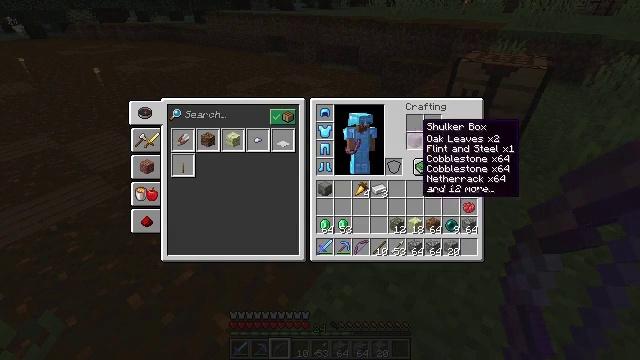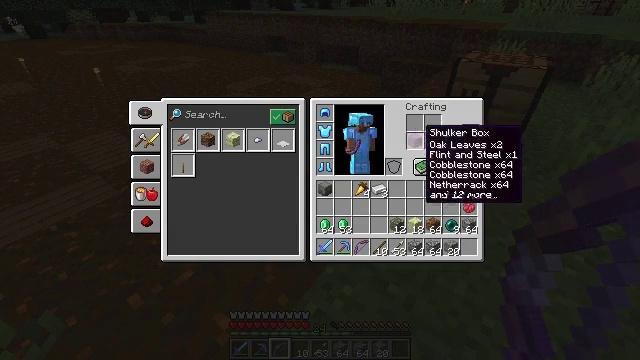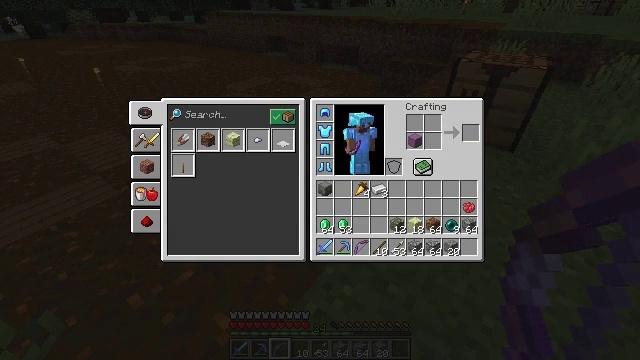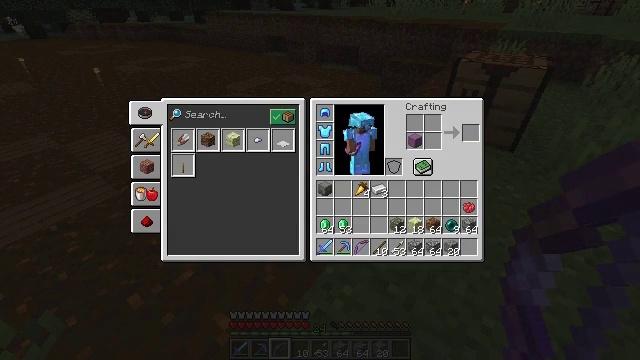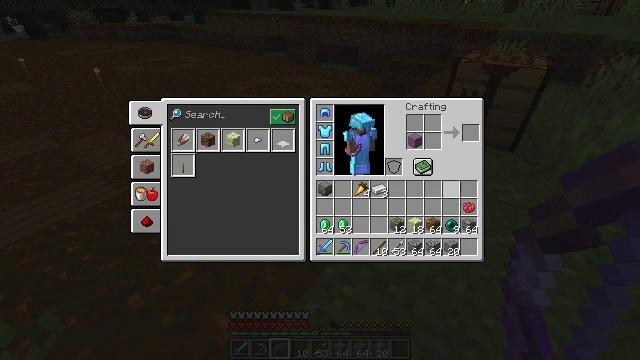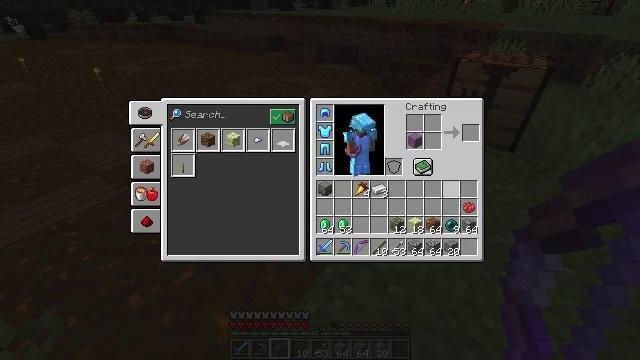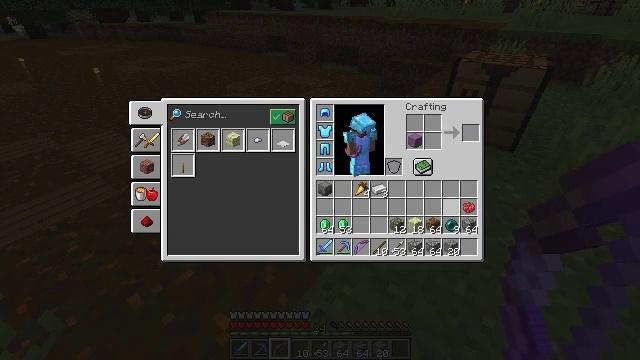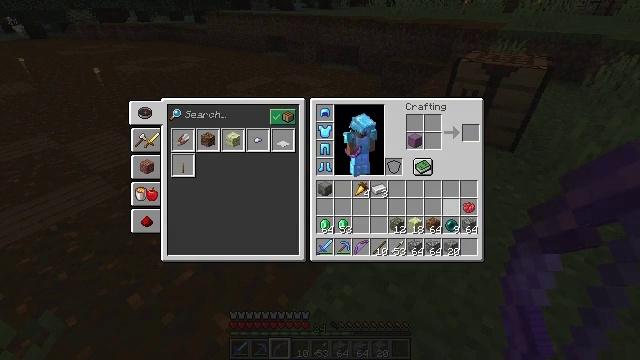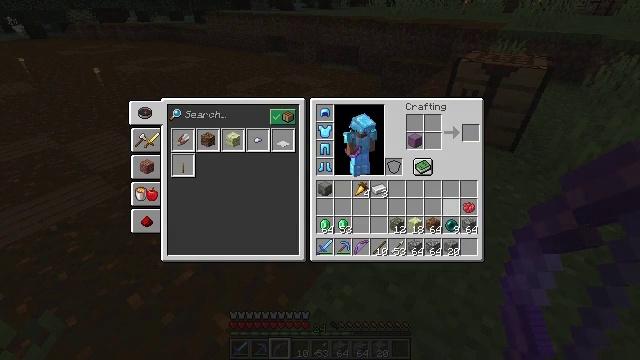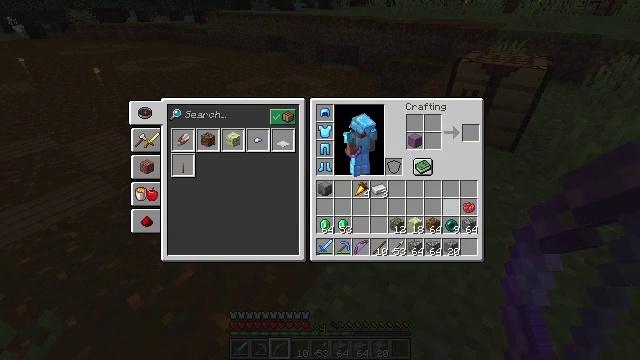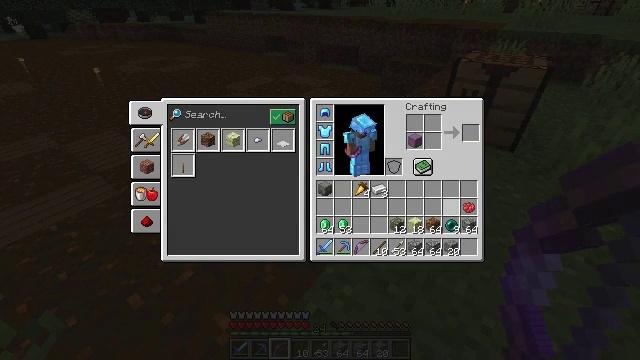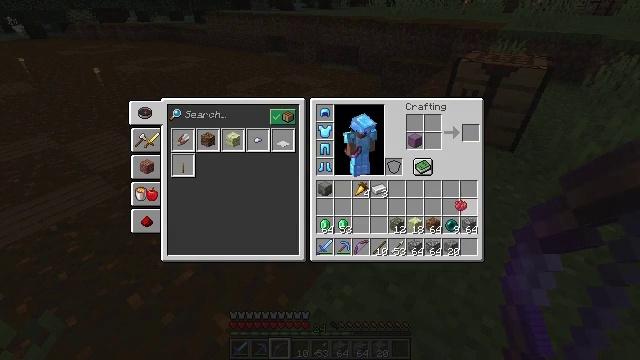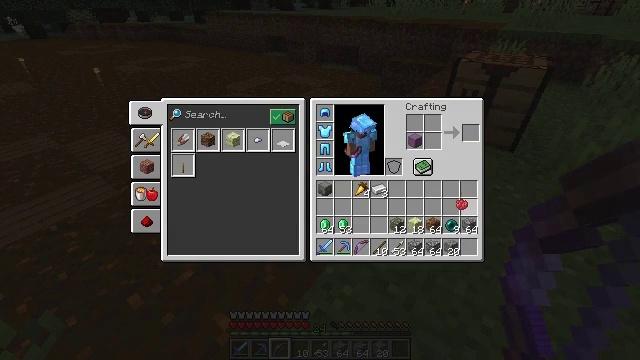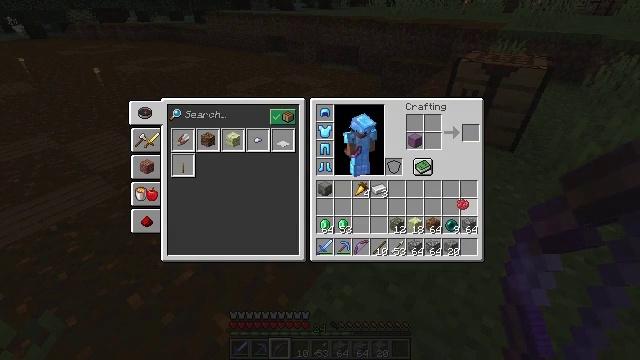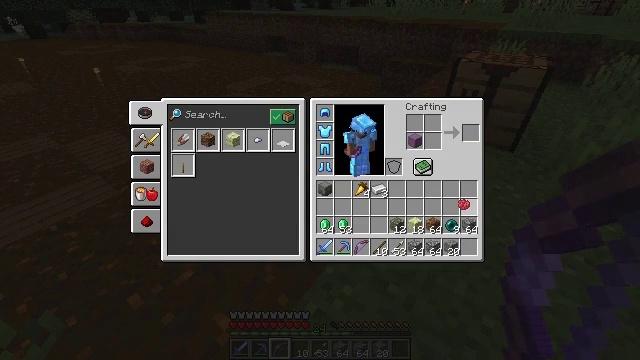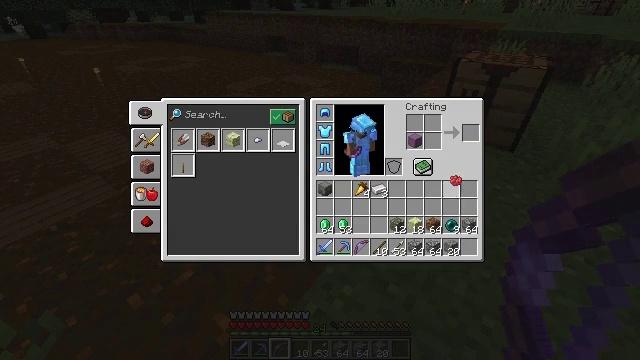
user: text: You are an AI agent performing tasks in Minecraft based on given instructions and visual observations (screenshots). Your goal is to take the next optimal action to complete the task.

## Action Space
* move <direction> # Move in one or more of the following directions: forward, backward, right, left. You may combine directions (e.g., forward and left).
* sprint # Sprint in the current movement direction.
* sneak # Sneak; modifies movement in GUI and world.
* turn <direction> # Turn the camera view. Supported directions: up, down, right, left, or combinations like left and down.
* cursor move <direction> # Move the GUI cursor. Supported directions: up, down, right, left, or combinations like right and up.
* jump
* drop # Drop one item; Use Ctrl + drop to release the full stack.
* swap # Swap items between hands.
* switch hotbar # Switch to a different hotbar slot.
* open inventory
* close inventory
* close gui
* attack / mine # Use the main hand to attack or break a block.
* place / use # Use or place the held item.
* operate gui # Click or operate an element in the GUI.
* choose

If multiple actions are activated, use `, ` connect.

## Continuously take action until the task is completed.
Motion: motion action
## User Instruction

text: Open a crafting table and craft a red shulker box.
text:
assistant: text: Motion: no_op
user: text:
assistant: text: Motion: cursor move right and down
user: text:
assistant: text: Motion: cursor move right and down
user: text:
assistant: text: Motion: cursor move right and down
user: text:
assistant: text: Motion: cursor move down
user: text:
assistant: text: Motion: cursor move down
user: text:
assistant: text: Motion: no_op
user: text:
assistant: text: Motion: no_op
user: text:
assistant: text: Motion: no_op
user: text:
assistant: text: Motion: no_op
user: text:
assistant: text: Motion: operate gui
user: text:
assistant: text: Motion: operate gui
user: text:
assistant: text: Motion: operate gui
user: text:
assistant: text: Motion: no_op
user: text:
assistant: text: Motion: cursor move left and up
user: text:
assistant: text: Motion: cursor move up
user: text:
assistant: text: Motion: cursor move up
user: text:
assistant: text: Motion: no_op
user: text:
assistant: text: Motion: no_op
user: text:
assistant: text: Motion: no_op
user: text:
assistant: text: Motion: no_op
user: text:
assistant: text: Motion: cursor move left
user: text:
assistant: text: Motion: no_op
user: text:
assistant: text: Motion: operate gui
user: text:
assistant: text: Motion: operate gui
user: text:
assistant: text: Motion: operate gui
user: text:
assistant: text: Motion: no_op
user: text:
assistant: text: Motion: no_op
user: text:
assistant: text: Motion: cursor move right and up
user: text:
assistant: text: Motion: cursor move right